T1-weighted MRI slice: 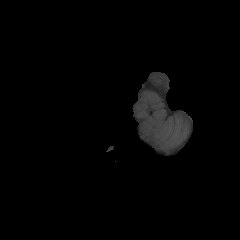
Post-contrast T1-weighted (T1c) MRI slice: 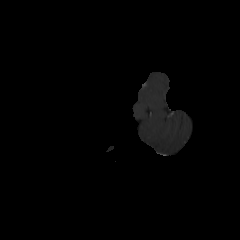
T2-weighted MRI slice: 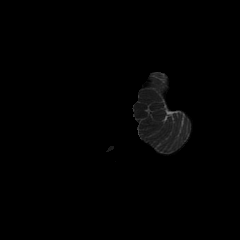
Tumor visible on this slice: no